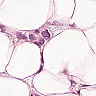
Metastatic tissue present: yes